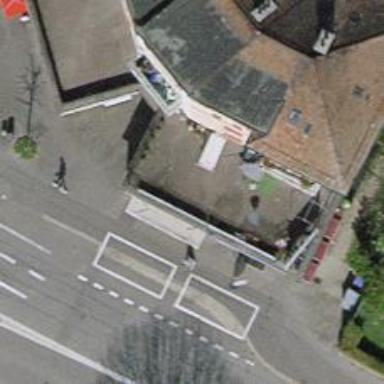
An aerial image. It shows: Kiosk.